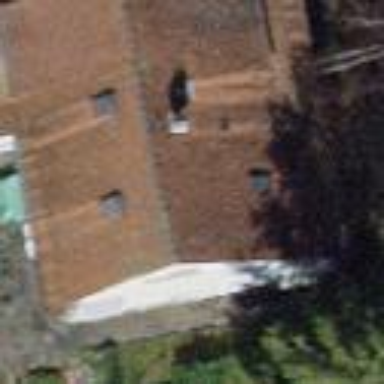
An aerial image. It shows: Building with tile roof.